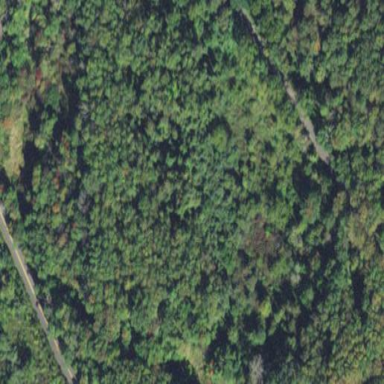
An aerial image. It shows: Mixed woodland with variety of leaf types and cycles.